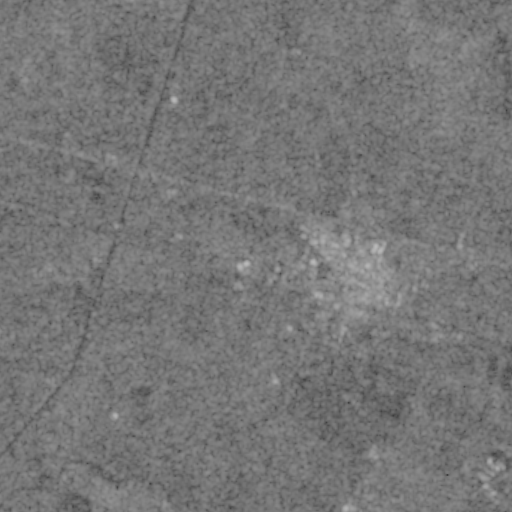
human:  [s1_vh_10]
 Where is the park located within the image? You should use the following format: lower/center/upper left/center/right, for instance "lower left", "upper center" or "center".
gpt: The park is located in the center right of the image.
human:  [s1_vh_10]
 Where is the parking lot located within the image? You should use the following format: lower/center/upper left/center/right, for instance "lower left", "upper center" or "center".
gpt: The parking lot is located in the center right of the image.
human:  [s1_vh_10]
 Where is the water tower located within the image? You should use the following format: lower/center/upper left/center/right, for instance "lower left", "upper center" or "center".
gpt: The water tower is located in the center right of the image.
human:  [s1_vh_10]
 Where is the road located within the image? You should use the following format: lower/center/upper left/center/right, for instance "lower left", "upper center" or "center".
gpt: There is no road in the image.

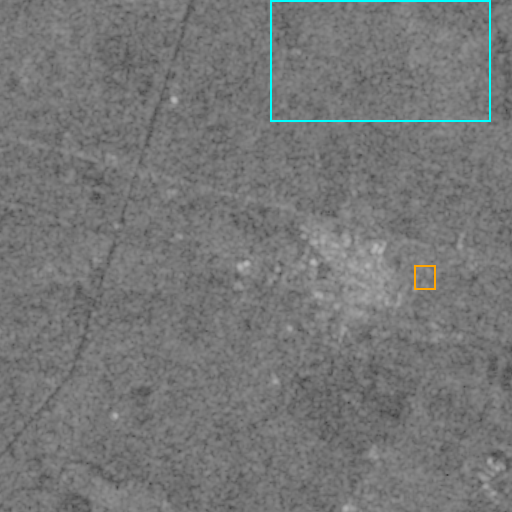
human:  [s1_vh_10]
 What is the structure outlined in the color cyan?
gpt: The structure outlined in cyan is a crop field.
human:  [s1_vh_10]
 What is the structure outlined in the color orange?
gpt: The structure outlined in orange is a park.
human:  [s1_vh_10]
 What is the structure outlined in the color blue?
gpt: There is no blue outline.